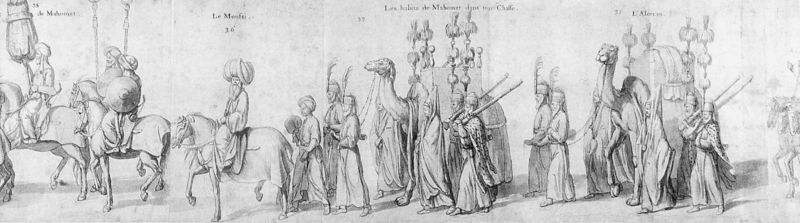
Titel: Die Reiterfahne von Mohammed, der Mufti, Mohammeds Kleider im Heiligenschrein und der Alcoran
Künstler: Jaques Carrey
Institution: Athen, Gennadius Bibliothek
Schlagwörter: pferd, reiter, zug, soldaten, turban, sultan, kamelkarawane